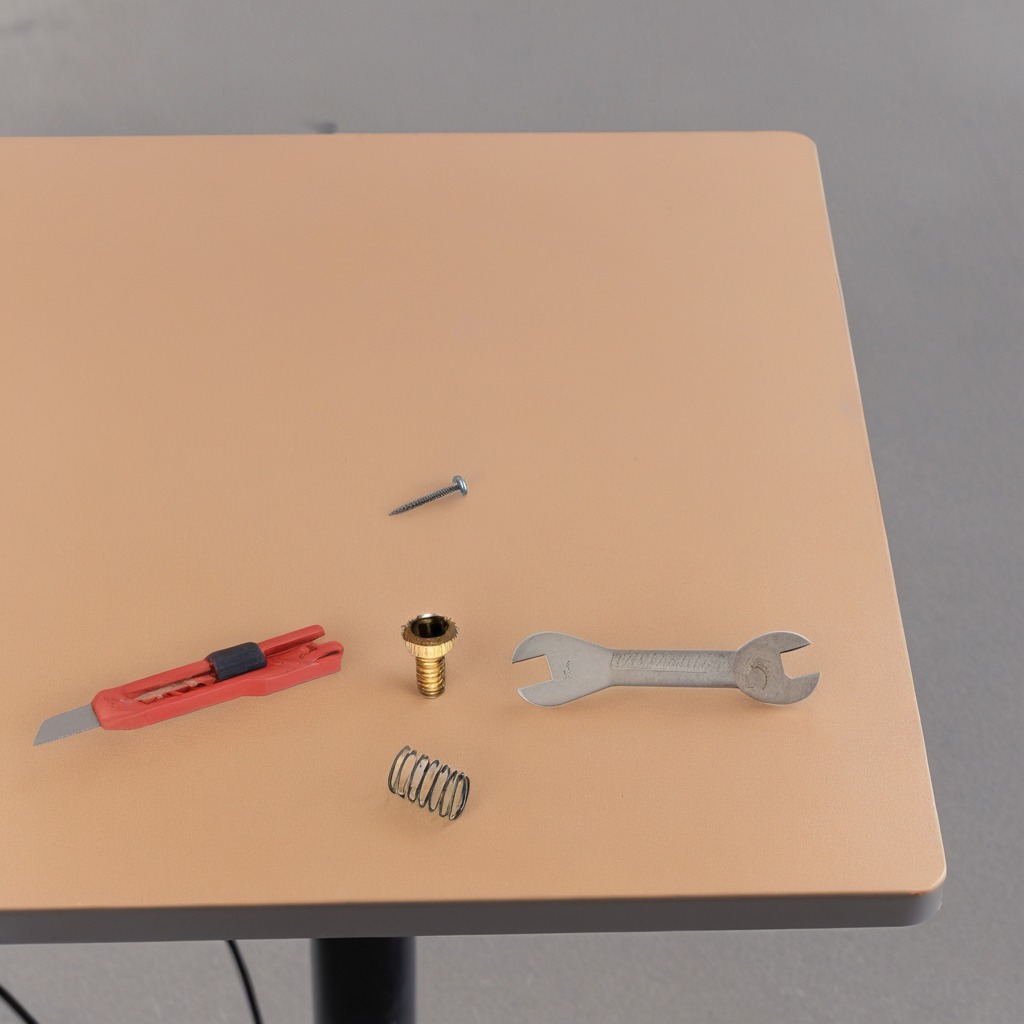
A utility knife, a metal machine screw, an iron nail, a coiled metal spring, and a wrench are lying on the table.